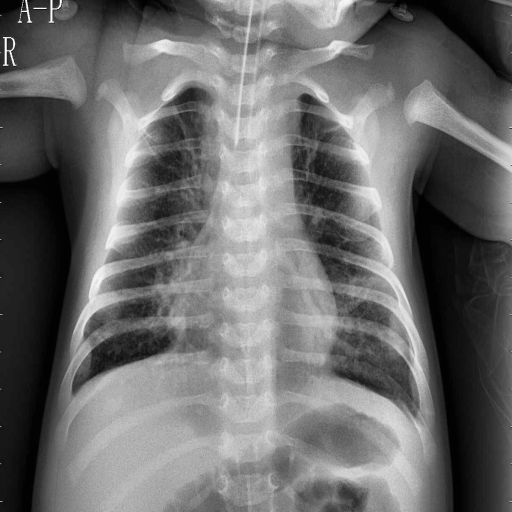
Finding: PNEUMONIA